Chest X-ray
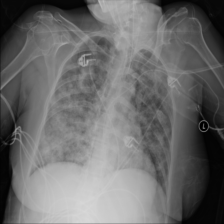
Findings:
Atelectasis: negative
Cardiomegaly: negative
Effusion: negative
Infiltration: negative
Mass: negative
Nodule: negative
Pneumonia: negative
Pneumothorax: negative
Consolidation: negative
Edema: negative
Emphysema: negative
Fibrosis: negative
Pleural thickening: negative
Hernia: negative